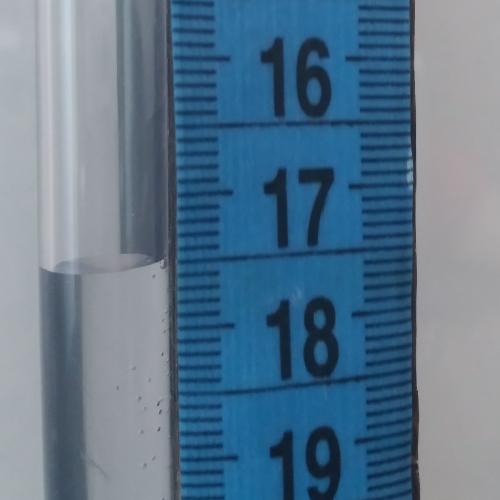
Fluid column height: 17.5 cm